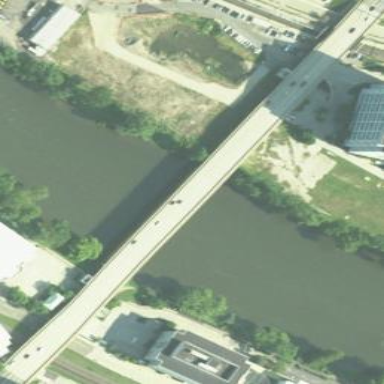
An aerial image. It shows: Man-made bridge.